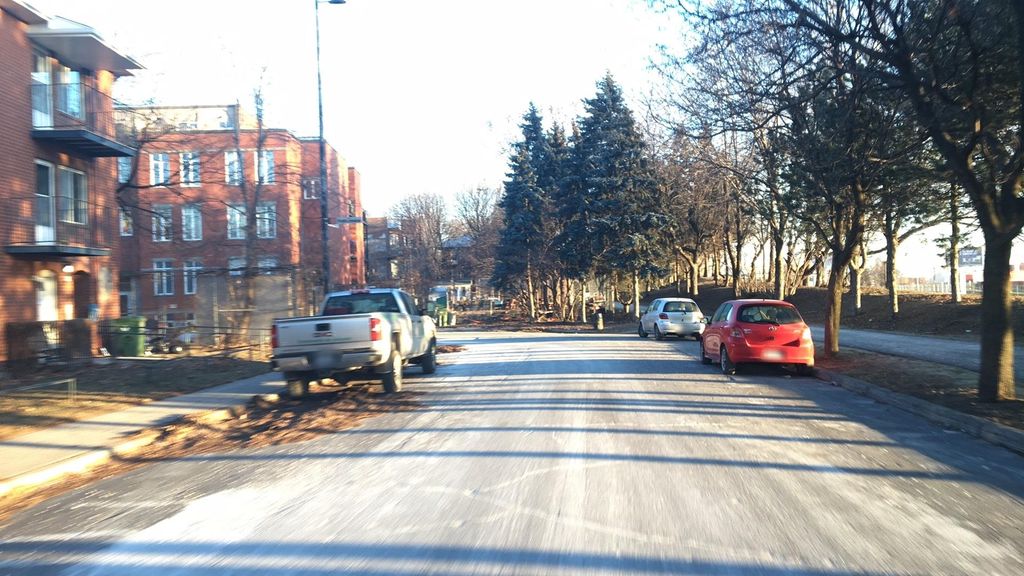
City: montreal